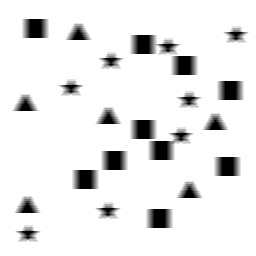
Squares: 10
Triangles: 6
Stars: 8
Total shapes: 24